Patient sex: F
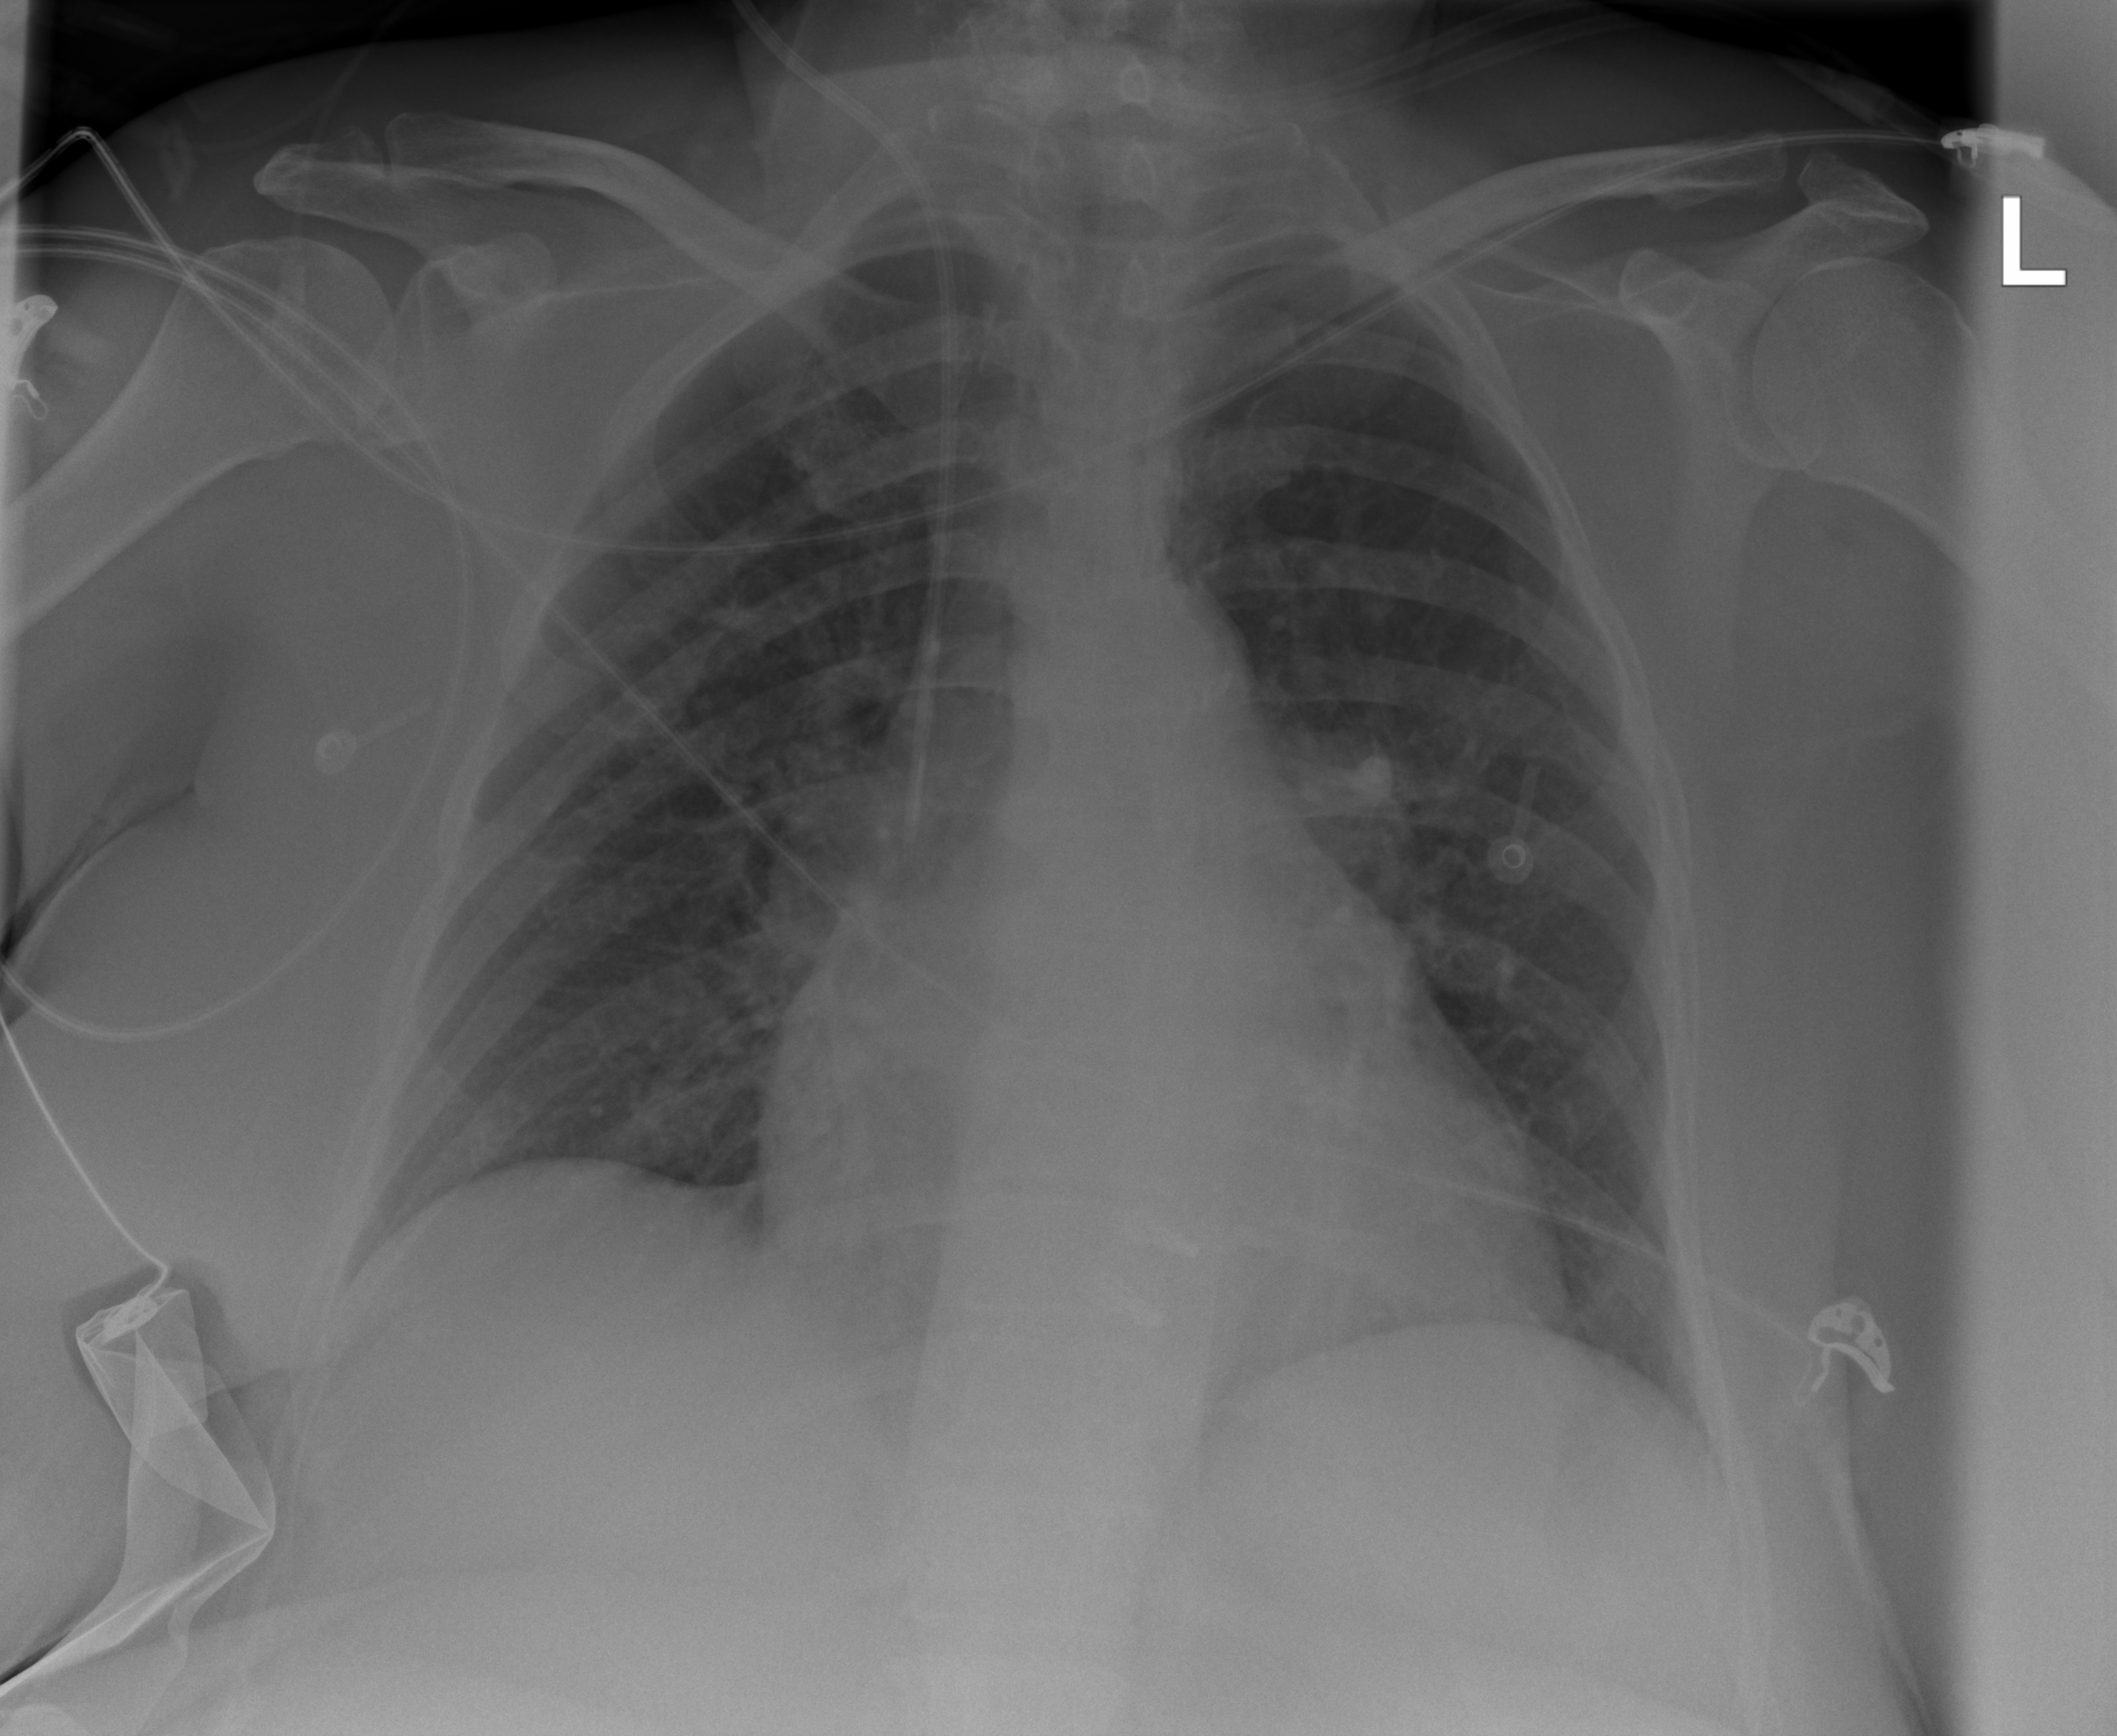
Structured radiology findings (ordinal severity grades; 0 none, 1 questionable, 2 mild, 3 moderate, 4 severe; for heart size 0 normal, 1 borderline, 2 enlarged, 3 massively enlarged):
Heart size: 2
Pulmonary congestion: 1
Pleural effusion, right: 0
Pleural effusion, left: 0
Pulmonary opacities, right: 0
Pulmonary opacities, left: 0
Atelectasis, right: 0
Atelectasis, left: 0